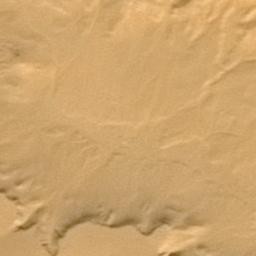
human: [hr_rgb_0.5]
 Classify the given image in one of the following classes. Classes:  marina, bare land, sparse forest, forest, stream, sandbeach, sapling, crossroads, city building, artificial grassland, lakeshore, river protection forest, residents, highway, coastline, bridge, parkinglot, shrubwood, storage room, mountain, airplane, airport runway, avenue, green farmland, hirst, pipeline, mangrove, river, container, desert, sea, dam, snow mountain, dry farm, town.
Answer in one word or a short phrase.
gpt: desert